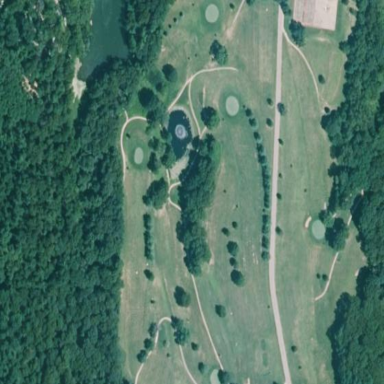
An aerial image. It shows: Golf course.